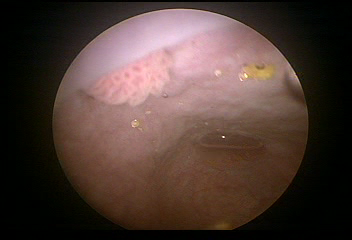
Modality: WLC
Class: Malignant
Subclass: HighGradePapillary
Lesion: L1
Stage: Ta
Morphology: Papillary
Bladder cancer association: Yes
Annotated structures: Tumor